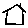
Label: house